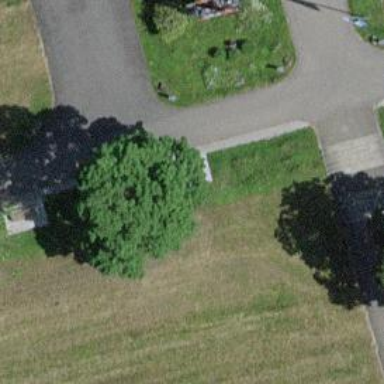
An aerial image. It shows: Bench for seating.